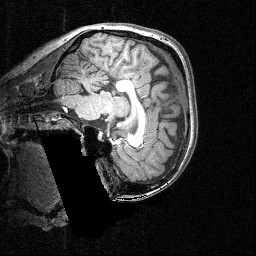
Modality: T1w
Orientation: sagittal
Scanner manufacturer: siemens
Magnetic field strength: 3 T
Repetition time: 1.54 s
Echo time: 0.00304 s